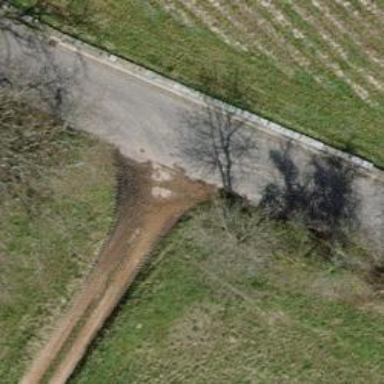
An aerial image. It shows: Unclassified road with asphalt surface.